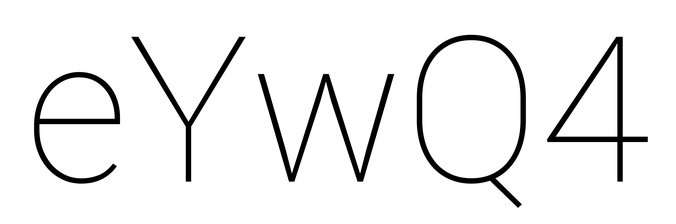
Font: Roboto_Thin